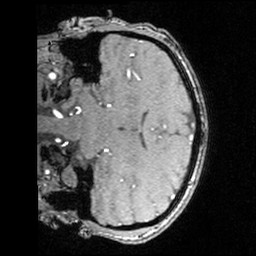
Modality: angio
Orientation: coronal
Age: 27
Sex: male
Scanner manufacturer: siemens
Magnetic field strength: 3 T
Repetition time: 0.025 s
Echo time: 0.00334 s